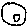
Label: smiley face